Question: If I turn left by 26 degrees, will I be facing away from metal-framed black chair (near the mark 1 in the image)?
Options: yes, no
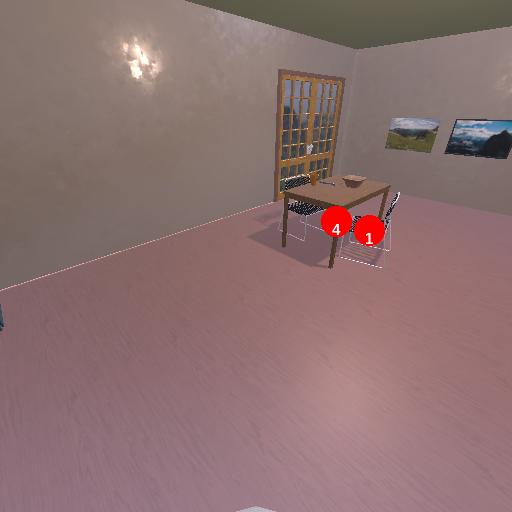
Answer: yes